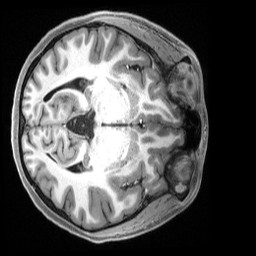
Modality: T1w
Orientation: axial
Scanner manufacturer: siemens
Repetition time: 2.5 s
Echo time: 0.00231 s